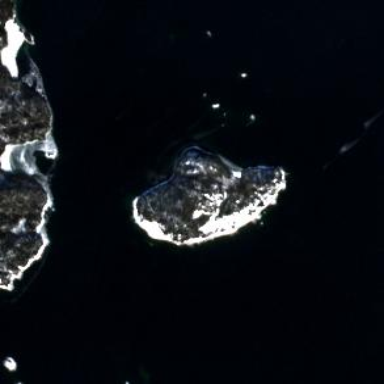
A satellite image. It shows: Image showing island.